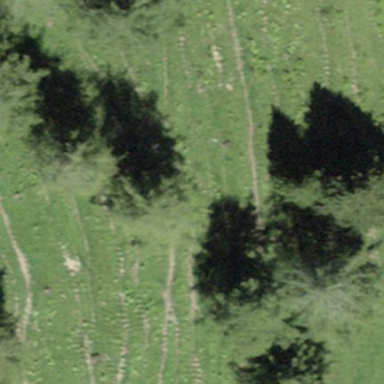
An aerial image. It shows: Forest area.